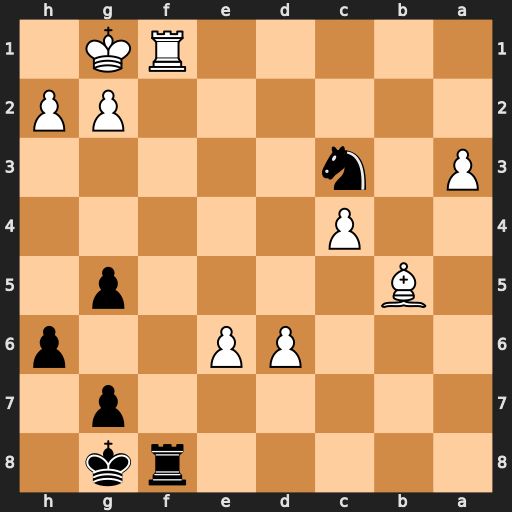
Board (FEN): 5rk1/6p1/3PP2p/1B4p1/2P5/P1n5/6PP/5RK1
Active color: b
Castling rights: -
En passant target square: -
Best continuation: Ne2+ Kh1 Rxf1#